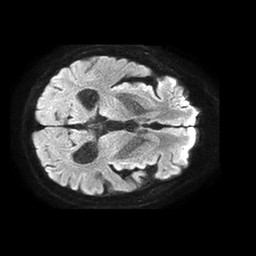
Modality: TRACE
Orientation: axial
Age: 75
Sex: male
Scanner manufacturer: philips
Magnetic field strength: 1.5 T
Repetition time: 4.6 s
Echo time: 0.08631 s